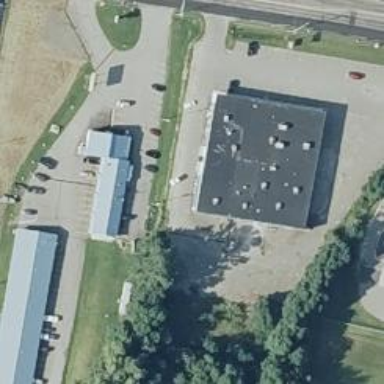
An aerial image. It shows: Building designated for providing fuel.